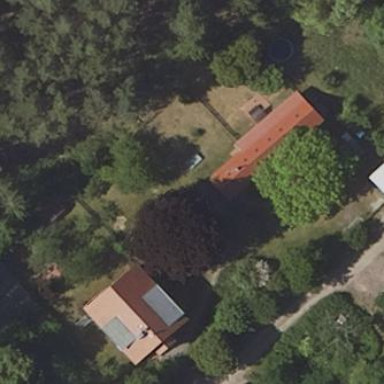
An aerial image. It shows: Garage building.